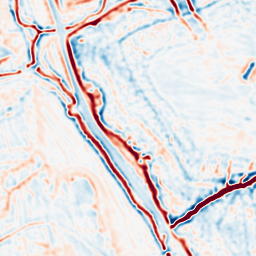
Category: multiscale
Decomposition family: log
Decomposition parameters: sigma: 2
Upsampling method: sinc_blackman
Upsampling parameters: scale: 2
kernel_size: 8
Upsampling scale: 2